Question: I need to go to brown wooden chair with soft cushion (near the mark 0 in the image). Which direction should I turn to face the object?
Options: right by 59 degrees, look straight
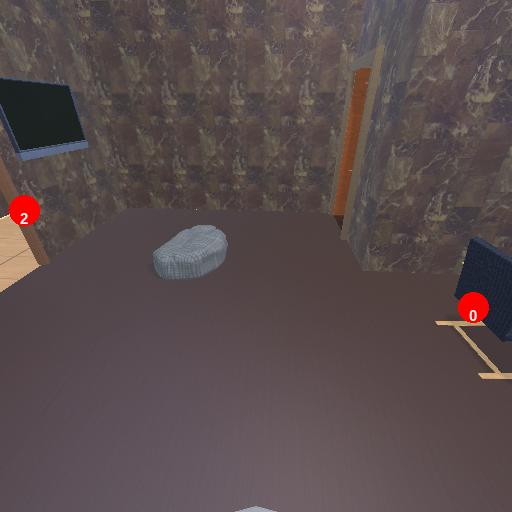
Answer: right by 59 degrees